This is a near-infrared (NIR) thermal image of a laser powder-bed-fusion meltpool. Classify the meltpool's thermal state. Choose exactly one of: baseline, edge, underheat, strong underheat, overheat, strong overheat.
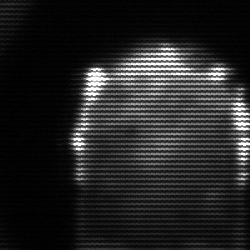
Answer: baseline